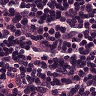
Metastatic tissue present: no